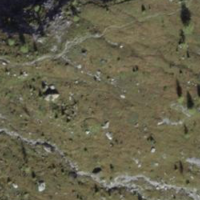
EUNIS habitat code: 23
Species observed at this site:
Dryas octopetala
Hedysarum hedysaroides